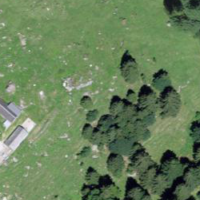
EUNIS habitat code: 23
Species observed at this site:
Sedum album
Campanula glomerata